Aerial crown-view tile of a tropical tree (Barro Colorado Island, Panama), acquired 20250512:
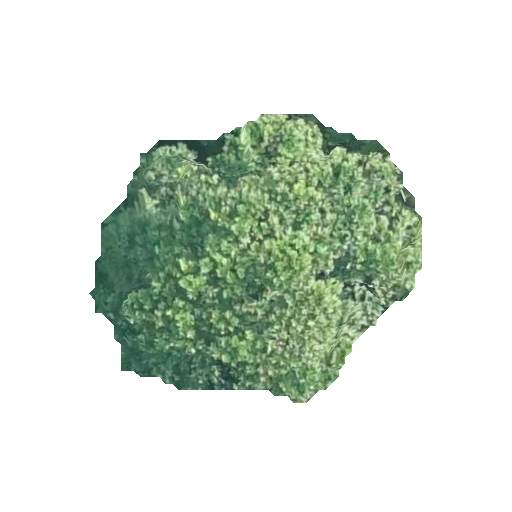
Species: Anacardium excelsum
GBIF accepted scientific name: Anacardium excelsum
Crown area: 102.555 m²